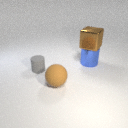
small gray rubber cylinder in front of large blue metal cylinder